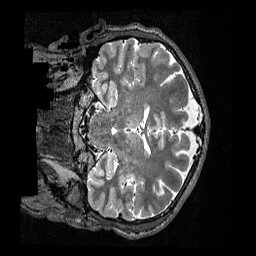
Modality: T2w
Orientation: coronal
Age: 31
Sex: male
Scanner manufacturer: siemens
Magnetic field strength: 3 T
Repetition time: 3.2 s
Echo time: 0.479 s